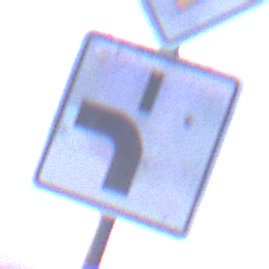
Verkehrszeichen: VerlaufVorfahrtsstrasse5
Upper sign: Vorfahrtsstrasse
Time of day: SunriseSunset
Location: Outdoor (Nature)
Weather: Clear
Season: NotSpecified
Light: Natural